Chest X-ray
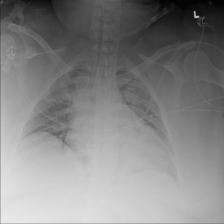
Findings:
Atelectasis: negative
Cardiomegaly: negative
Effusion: negative
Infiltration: negative
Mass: negative
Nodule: negative
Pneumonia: negative
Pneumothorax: negative
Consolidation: negative
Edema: negative
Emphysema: negative
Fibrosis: negative
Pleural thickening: negative
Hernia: negative